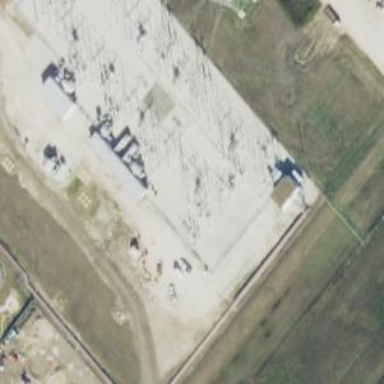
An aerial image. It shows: Switch for power supply.